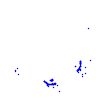
Particle: kaon